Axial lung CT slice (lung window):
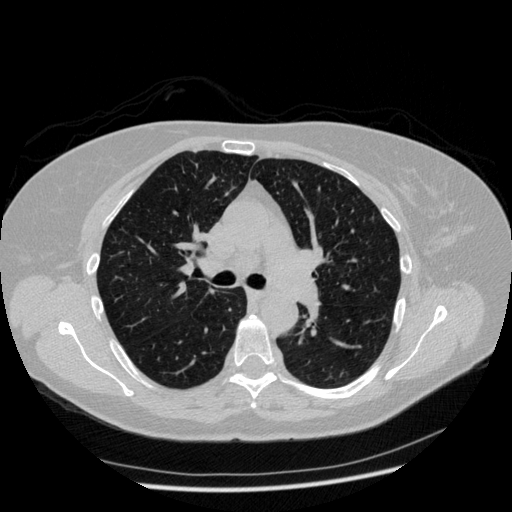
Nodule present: no